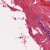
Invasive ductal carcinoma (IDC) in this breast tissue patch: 0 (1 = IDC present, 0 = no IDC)